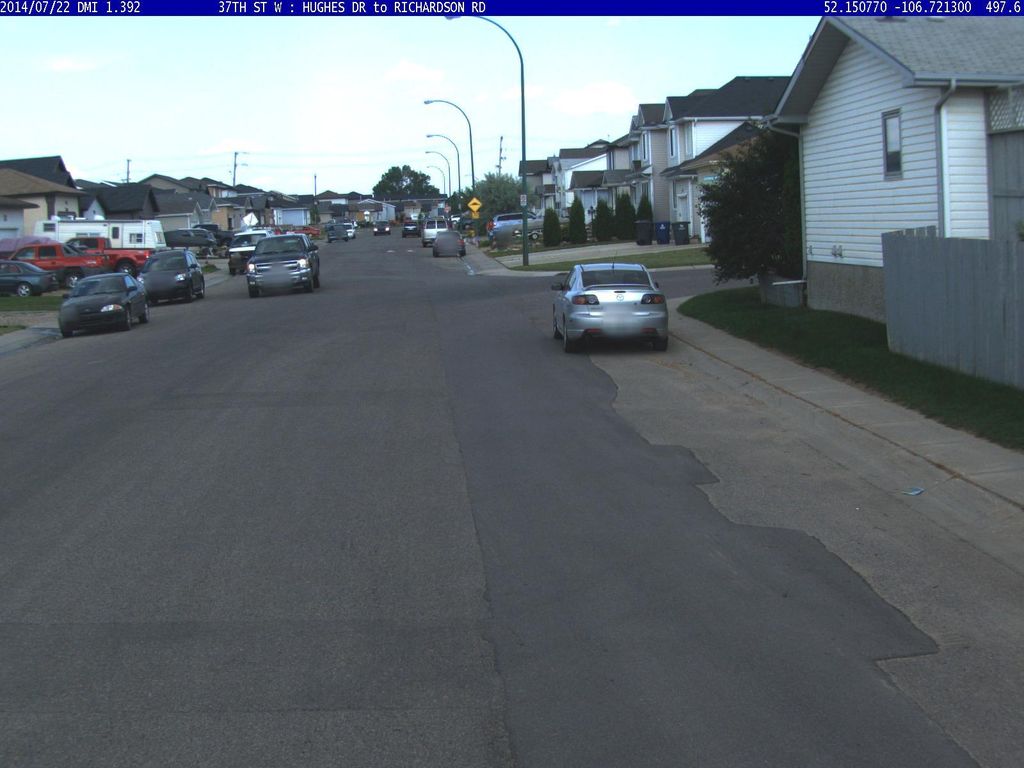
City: saskatoon